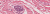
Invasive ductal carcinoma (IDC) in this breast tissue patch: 0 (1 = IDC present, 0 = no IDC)